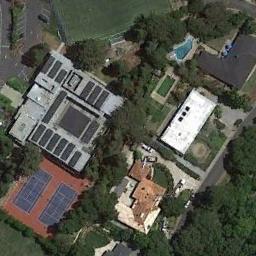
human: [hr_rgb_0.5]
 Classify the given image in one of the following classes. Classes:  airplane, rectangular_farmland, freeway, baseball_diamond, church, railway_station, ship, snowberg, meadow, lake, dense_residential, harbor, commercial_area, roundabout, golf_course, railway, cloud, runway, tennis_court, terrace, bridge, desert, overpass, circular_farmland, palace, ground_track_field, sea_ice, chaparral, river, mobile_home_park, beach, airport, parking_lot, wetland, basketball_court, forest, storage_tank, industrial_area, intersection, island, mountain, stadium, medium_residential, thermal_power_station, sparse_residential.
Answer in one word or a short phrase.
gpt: tennis_court